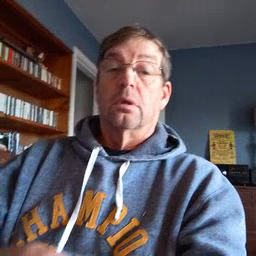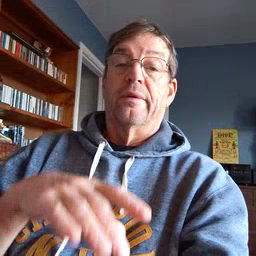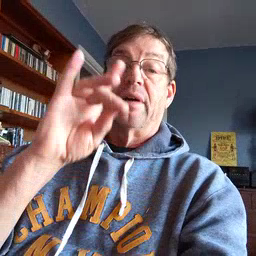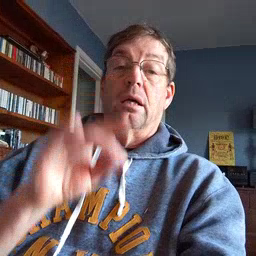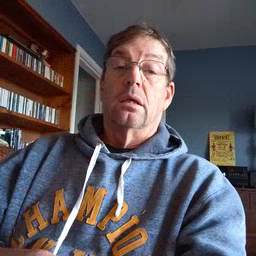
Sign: find